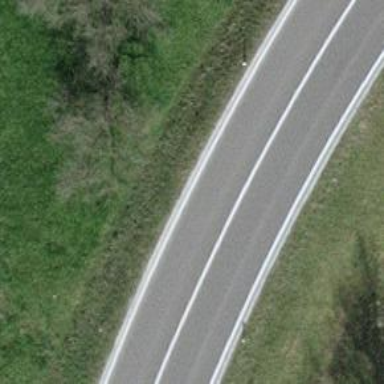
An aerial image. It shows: Primary road with asphalt surface.